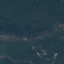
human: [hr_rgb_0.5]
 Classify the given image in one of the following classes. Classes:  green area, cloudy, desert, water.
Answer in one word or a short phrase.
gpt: green area